Field crop: maize
Growth stage: 2
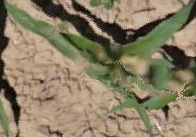
Species: maize